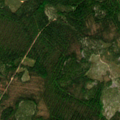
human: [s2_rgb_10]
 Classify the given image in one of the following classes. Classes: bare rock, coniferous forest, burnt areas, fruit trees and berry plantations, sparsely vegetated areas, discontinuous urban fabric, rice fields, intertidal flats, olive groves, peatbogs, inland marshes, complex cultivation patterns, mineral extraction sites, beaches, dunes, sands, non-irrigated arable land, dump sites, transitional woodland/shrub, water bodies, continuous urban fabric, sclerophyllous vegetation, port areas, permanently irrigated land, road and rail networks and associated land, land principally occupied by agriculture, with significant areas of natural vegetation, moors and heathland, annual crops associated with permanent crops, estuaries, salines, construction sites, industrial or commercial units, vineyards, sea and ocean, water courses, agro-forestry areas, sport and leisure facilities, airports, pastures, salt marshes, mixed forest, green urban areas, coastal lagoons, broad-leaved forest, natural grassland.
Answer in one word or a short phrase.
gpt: coniferous forest, mixed forest, transitional woodland/shrub